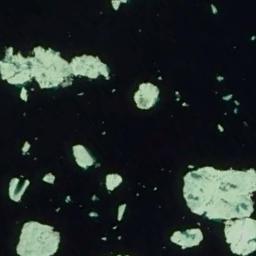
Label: sea_ice